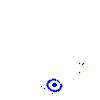
Particle: electron